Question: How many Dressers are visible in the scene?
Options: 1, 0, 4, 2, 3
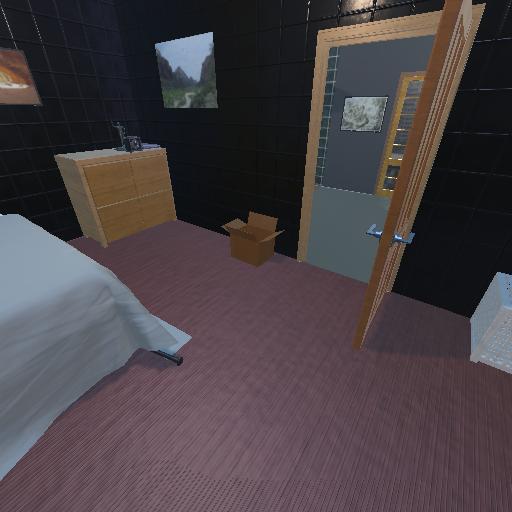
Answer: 1